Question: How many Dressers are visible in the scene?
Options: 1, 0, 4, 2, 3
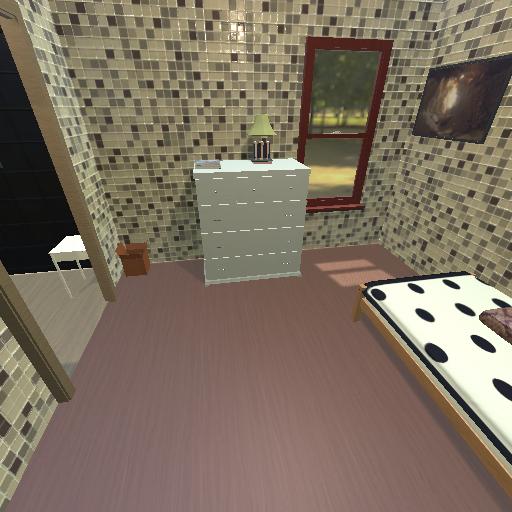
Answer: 1